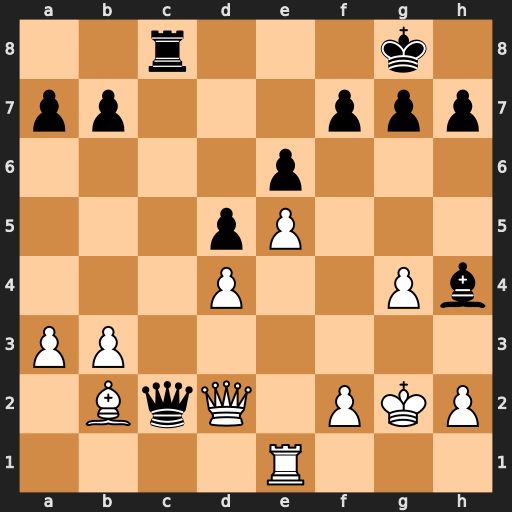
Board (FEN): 2r3k1/pp3ppp/4p3/3pP3/3P2Pb/PP6/1BqQ1PKP/4R3
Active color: w
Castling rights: -
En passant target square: -
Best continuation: Rc1 Qxc1 Bxc1